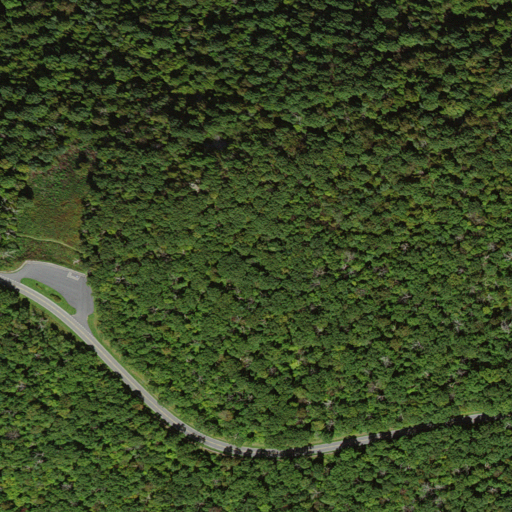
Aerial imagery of mountain in Virginia named Little Hogback Mountain containing deciduous forest, open development, and low intensity development